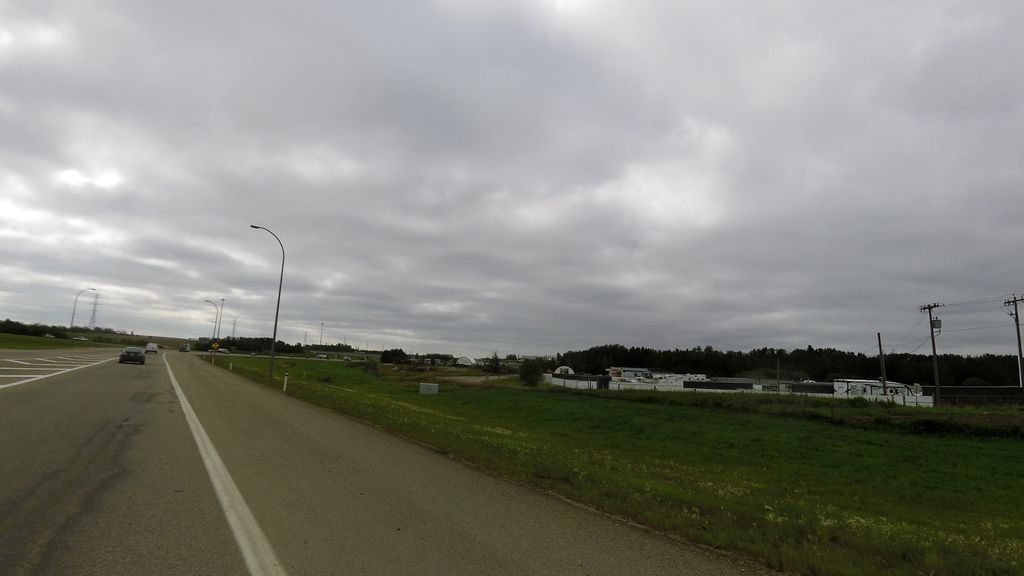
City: edmonton